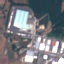
Land use / land cover: Industrial